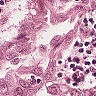
Metastatic tissue present: yes